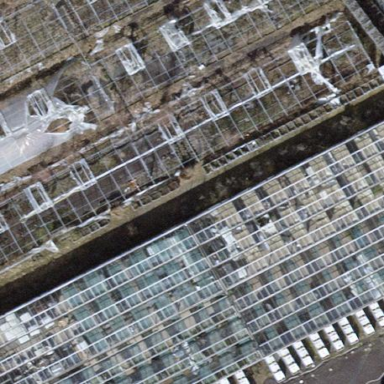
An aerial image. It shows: Greenhouse.